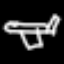
Label: airplane